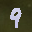
Label: 9